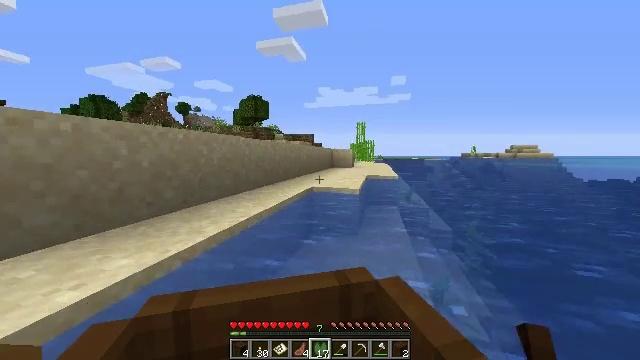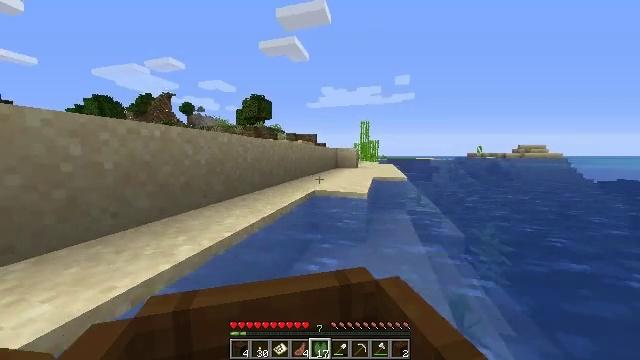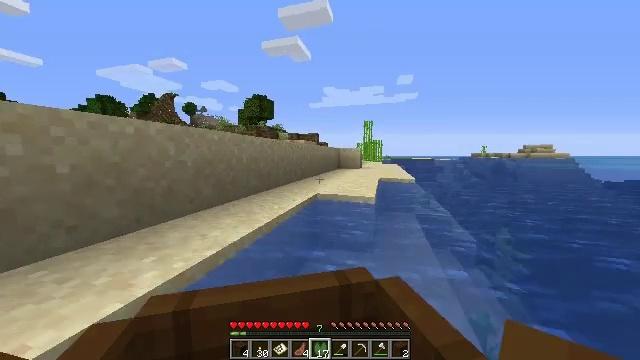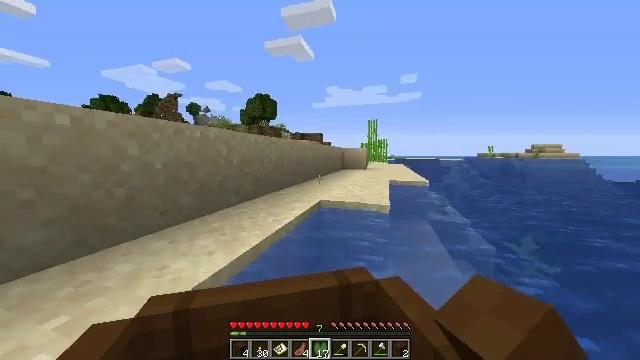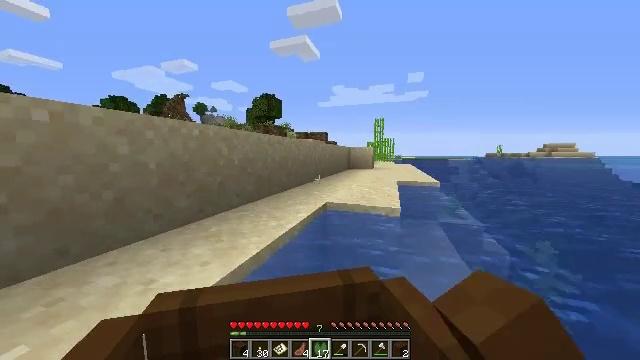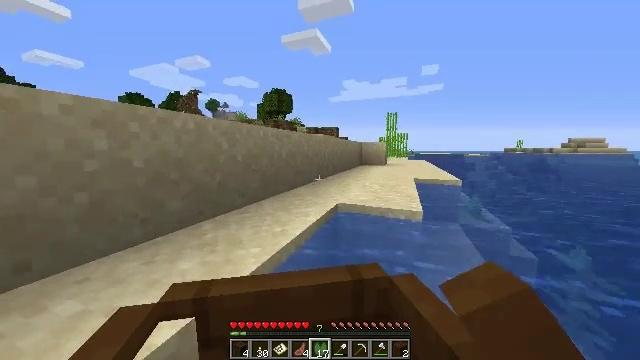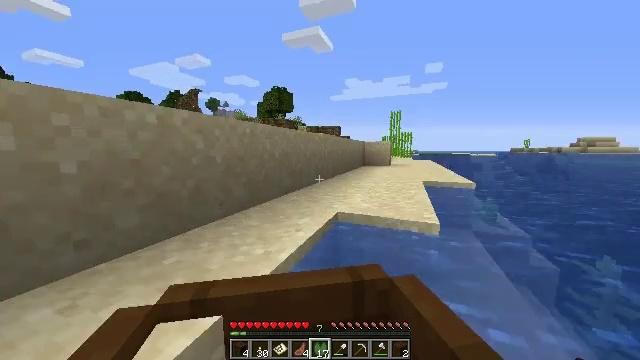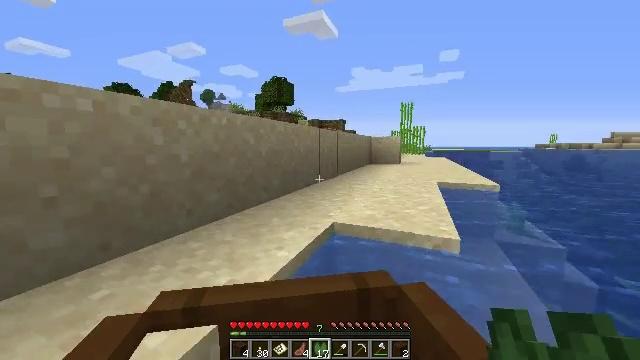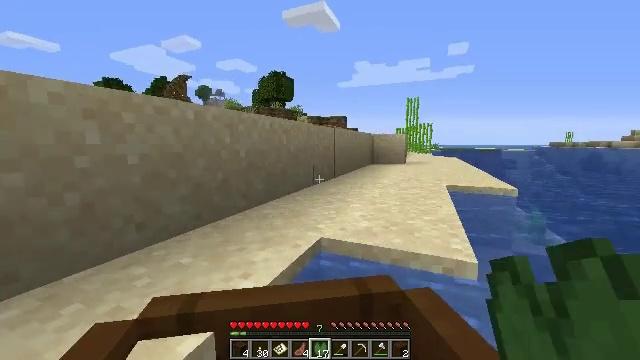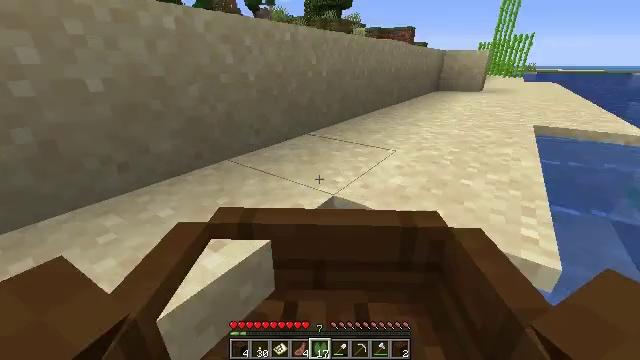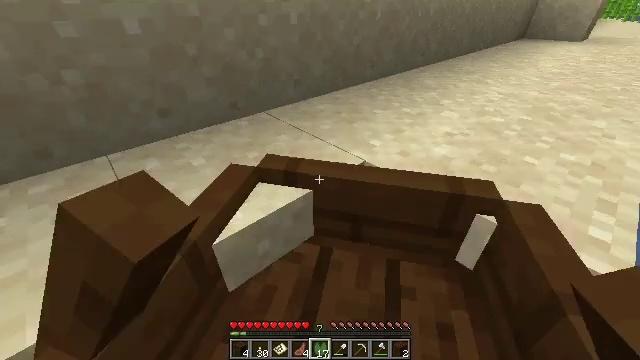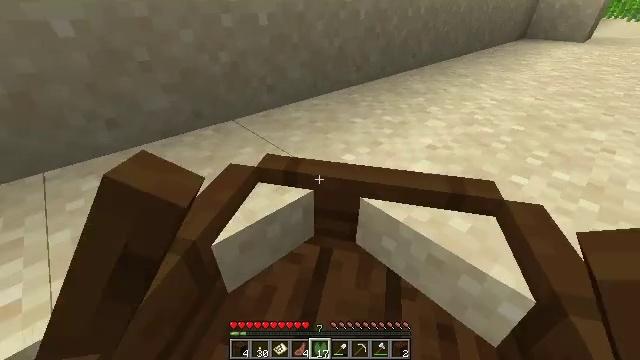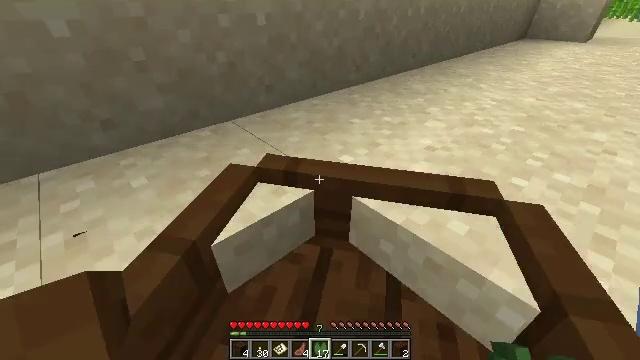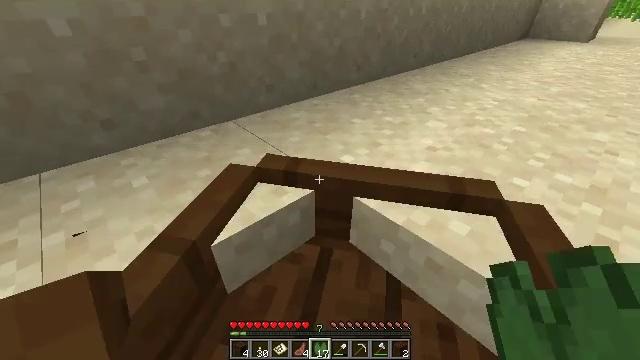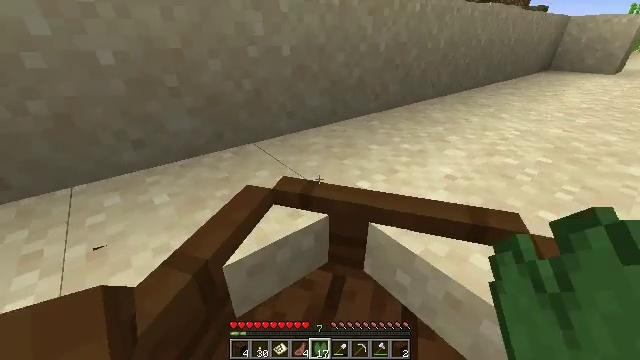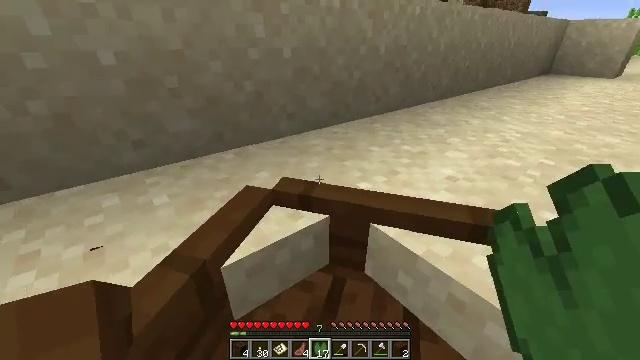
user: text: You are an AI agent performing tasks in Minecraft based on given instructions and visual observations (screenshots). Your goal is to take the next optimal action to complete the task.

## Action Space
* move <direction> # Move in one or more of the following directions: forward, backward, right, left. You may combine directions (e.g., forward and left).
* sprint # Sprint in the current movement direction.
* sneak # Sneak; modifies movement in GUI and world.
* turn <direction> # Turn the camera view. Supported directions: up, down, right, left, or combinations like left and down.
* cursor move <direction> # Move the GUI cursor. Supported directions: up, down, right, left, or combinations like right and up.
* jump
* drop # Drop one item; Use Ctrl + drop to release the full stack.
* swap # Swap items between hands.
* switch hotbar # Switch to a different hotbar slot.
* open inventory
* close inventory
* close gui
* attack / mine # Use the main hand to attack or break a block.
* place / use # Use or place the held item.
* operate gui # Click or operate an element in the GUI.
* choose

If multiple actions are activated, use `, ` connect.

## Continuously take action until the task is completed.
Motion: motion action
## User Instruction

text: Break the sugar cane.
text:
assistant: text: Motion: move forward
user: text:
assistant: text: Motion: move forward
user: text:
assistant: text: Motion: move forward
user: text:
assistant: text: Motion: move forward, turn left
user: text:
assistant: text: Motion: turn left and down
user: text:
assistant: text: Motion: no_op
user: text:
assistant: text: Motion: move forward
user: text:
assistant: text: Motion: move forward
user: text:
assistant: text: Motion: move forward, turn left and down
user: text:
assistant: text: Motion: move forward, turn left and down
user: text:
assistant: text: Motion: no_op
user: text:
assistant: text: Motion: no_op
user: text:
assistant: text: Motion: no_op
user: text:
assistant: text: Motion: sneak, turn left and up
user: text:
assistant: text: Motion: sneak
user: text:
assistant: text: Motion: sneak
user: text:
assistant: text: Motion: sneak, turn right and down, jump
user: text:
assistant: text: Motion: sneak, turn right and down, jump
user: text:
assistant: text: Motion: jump
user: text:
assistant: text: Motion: turn right and down, jump
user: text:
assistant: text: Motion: turn right and down, jump
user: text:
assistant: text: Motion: turn right and down
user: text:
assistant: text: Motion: turn right
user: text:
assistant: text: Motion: no_op
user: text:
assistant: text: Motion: move left, turn right and up
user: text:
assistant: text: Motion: move left, turn right and up
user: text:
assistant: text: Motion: move left
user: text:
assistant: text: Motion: move left, turn right, jump
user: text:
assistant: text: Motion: move left, jump
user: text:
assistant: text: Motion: move left, turn right, jump